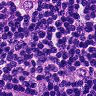
Metastatic tissue present: yes